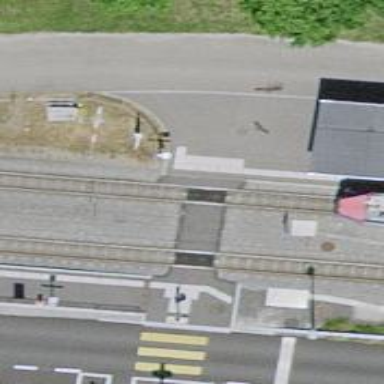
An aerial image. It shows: Railway crossing.